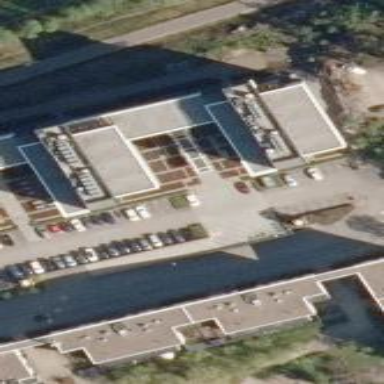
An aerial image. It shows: Office building.